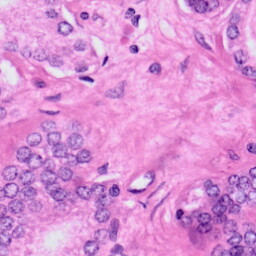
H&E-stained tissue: Prostate